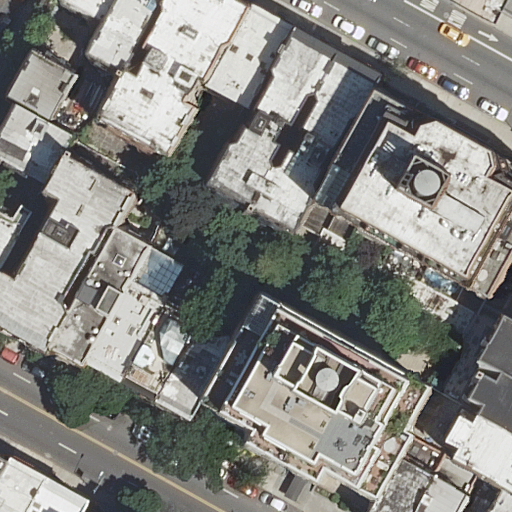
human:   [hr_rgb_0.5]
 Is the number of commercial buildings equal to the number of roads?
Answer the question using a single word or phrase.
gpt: no

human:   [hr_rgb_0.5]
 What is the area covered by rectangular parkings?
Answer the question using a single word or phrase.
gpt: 105m2

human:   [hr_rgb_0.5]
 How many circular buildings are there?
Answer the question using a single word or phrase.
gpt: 0

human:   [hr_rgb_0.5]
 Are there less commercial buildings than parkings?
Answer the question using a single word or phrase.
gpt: yes

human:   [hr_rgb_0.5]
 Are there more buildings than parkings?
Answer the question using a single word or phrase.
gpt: yes

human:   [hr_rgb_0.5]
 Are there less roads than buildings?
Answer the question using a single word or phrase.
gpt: yes

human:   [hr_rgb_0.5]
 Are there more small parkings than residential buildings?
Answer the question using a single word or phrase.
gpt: no

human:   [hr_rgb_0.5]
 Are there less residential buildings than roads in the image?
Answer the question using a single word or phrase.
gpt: no

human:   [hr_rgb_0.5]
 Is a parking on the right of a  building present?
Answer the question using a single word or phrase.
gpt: yes

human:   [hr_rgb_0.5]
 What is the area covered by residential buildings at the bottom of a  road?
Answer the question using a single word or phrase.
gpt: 5297m2

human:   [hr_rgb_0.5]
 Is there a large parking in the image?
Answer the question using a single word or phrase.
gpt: no

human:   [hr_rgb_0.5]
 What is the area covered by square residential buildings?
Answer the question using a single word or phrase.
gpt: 0m2

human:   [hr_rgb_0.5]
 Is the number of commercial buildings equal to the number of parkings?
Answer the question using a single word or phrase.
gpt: no

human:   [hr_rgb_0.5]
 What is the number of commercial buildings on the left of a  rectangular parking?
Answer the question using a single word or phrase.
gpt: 0

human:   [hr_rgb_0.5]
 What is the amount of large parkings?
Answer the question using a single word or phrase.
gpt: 0

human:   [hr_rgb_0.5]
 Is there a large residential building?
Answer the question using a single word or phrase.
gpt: yes

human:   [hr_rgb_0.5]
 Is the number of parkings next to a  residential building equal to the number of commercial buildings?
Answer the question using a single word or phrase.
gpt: no

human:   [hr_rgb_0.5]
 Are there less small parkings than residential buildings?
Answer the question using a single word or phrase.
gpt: yes

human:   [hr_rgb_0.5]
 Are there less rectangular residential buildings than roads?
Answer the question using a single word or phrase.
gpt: no

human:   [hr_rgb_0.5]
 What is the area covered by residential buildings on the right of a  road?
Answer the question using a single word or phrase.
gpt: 4026m2

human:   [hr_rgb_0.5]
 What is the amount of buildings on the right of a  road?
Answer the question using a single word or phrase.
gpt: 14

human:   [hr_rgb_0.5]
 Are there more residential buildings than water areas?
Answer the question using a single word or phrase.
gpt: yes

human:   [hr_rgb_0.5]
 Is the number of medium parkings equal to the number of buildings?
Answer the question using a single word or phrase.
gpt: no

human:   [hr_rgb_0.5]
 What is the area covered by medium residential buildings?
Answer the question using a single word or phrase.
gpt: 2816m2

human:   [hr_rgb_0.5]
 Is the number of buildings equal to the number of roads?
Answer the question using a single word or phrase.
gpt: no

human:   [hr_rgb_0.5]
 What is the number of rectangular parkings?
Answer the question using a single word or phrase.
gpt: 2

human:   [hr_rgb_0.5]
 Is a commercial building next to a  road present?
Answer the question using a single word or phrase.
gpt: no

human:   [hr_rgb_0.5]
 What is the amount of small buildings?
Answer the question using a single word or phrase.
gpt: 9

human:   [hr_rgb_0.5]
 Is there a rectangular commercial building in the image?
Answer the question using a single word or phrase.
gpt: no

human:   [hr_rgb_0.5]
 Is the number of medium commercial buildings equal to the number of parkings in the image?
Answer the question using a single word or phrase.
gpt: no

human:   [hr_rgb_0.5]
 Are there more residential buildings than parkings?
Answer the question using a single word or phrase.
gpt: yes

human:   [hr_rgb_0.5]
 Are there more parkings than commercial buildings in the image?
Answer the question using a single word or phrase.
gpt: yes

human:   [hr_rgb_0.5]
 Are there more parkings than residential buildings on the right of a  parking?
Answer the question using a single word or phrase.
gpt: yes

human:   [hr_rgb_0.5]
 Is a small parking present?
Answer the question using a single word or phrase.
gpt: yes

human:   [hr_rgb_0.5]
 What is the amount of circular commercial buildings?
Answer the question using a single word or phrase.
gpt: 0

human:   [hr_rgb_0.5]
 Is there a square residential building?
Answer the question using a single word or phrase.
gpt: no